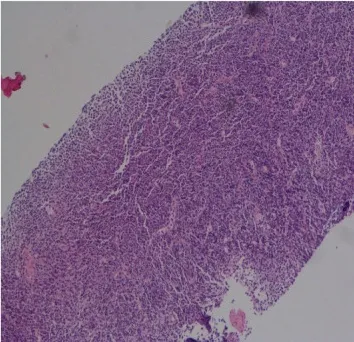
Histopathology and immunohistochemistry (IHC) of the lymph node of this patient. Microscopic observation (10x) of H&E staining showed a dense diffuse lymphoid cells infiltration (A).
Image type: pathology (h&e)